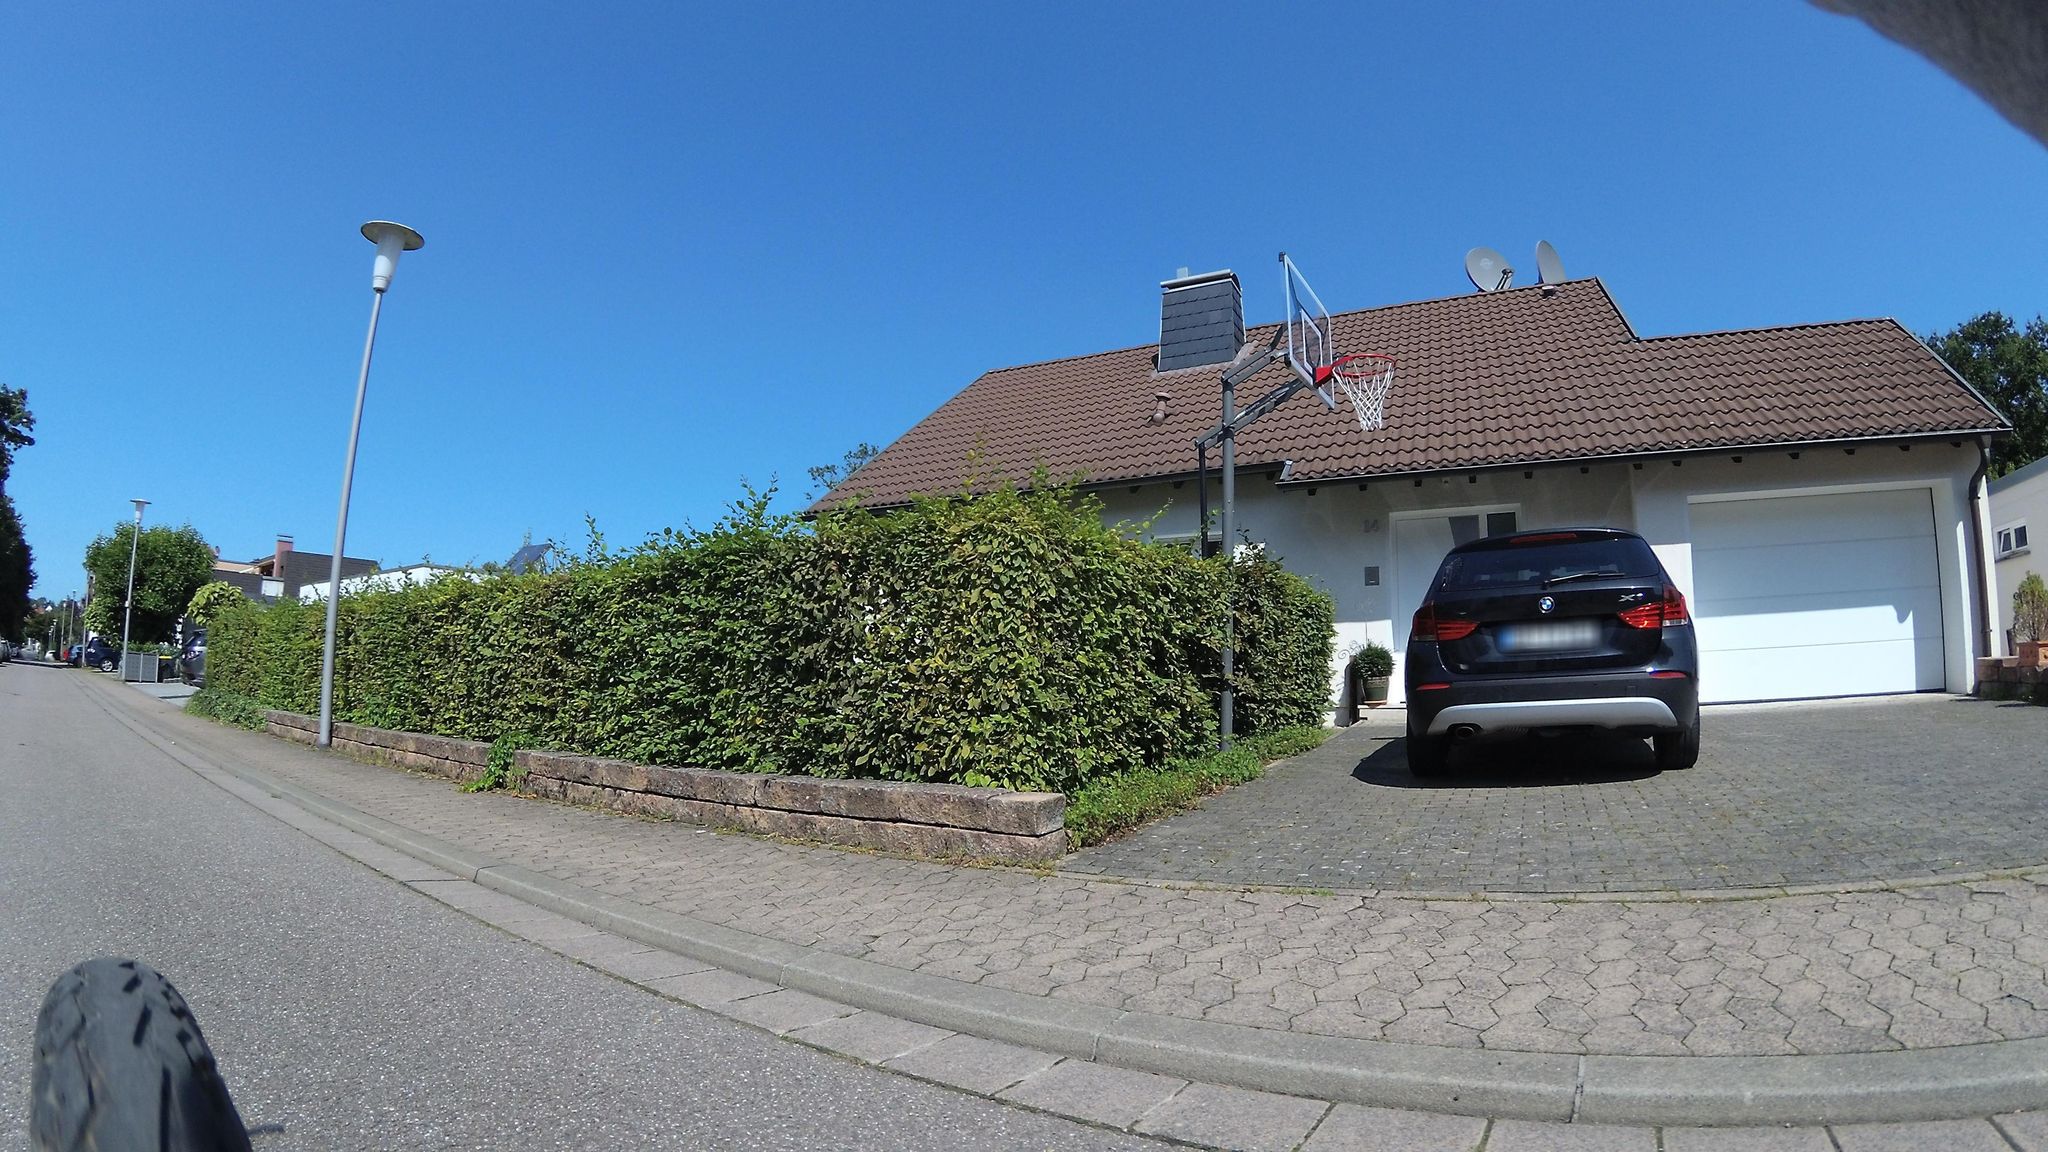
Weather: clear
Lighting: day
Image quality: good
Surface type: cycling surface
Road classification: residential, path
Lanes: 2
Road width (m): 1
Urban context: urban centre
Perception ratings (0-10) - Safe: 4.5, Lively: 7.2, Beautiful: 9.39, Boring: 1.75, Depressing: 1.29, Wealthy: 8.53